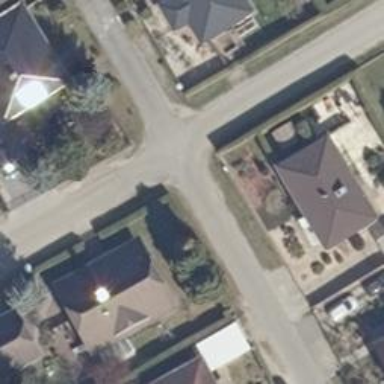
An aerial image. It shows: Residential road with no sidewalk.